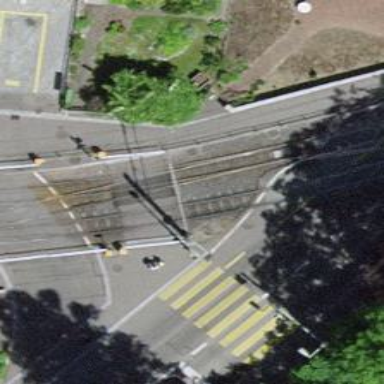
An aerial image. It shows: Tram railway with one track. The railway is electrified with contact lines.